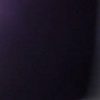
Label: space